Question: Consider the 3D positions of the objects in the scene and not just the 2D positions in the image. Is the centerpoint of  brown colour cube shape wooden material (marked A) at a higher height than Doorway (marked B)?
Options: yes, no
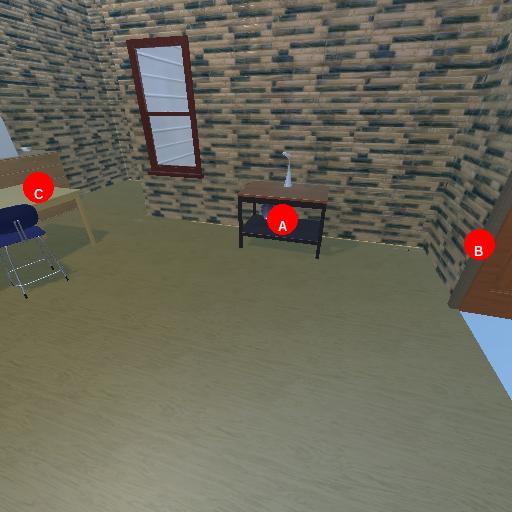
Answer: yes